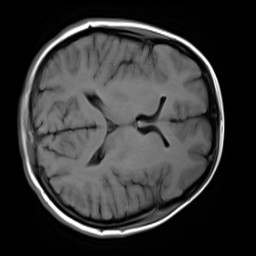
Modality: T1w
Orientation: axial
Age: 21
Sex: female
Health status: healthy
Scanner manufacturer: siemens
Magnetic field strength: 3 T
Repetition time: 4.1 s
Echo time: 0.0085 s